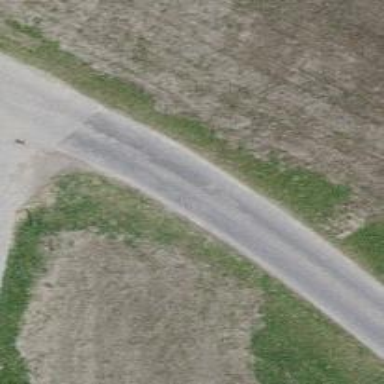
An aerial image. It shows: Unclassified road with concrete surface.